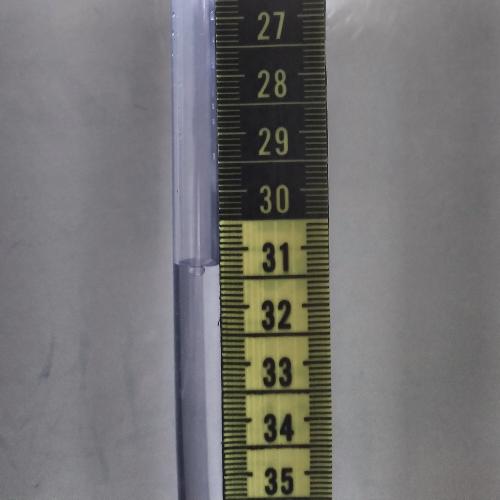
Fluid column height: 31.3 cm